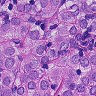
Metastatic tissue present: yes